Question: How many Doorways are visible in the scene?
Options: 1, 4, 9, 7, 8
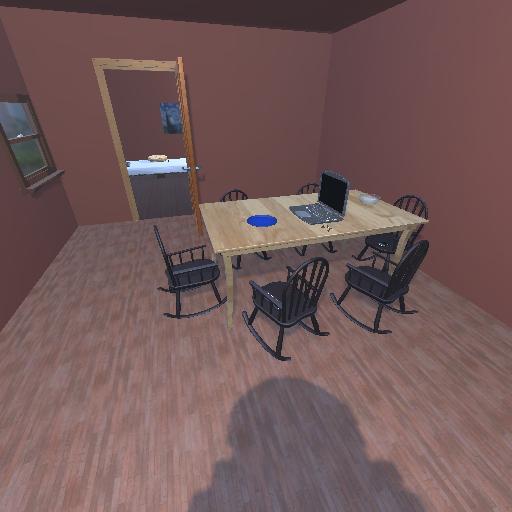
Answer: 1